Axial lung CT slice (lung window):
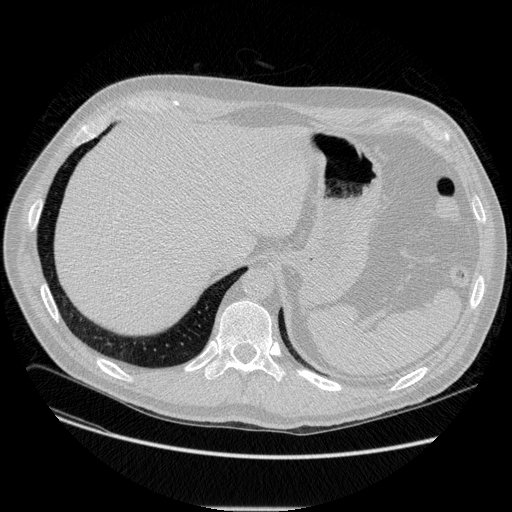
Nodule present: no